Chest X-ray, PA view. Patient: 64 years old, sex F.
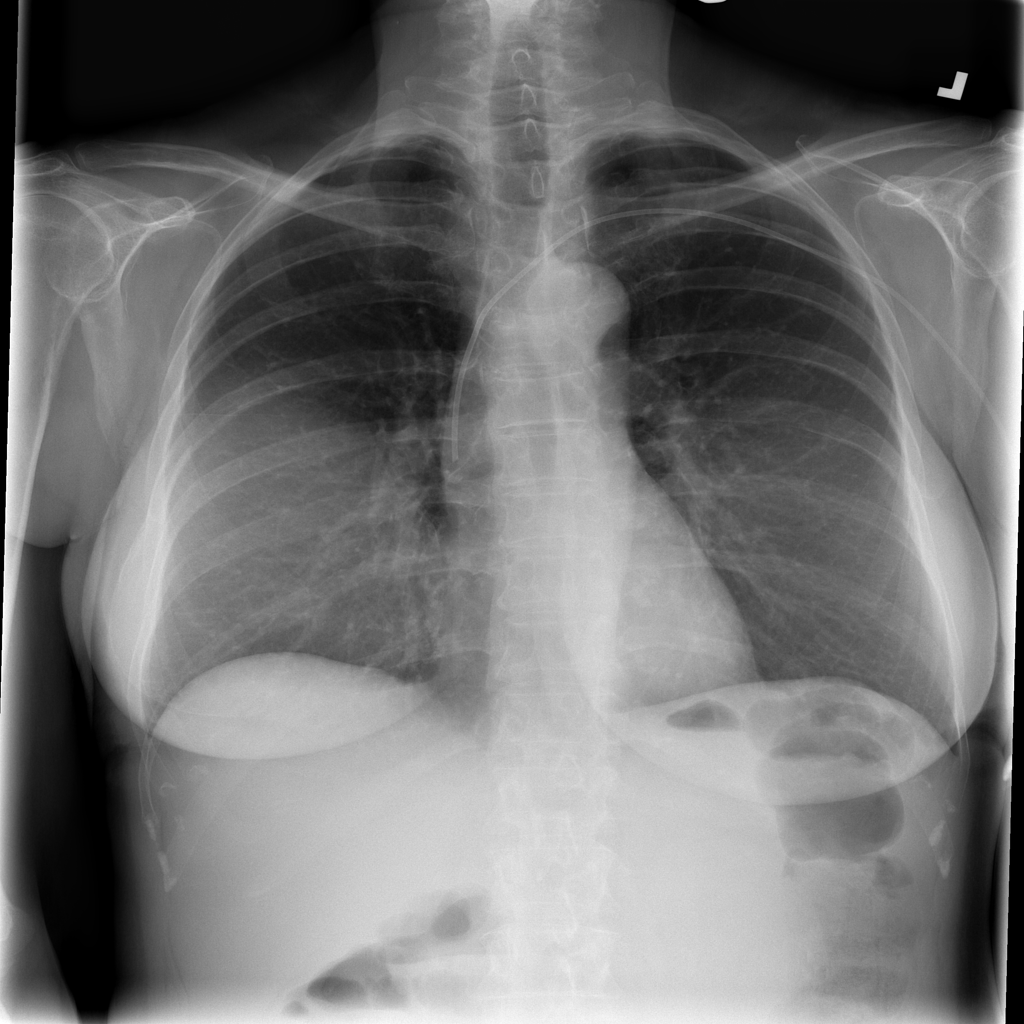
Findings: No Finding